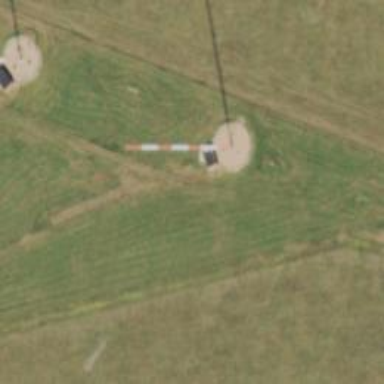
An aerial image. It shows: Mast tower used for communication.